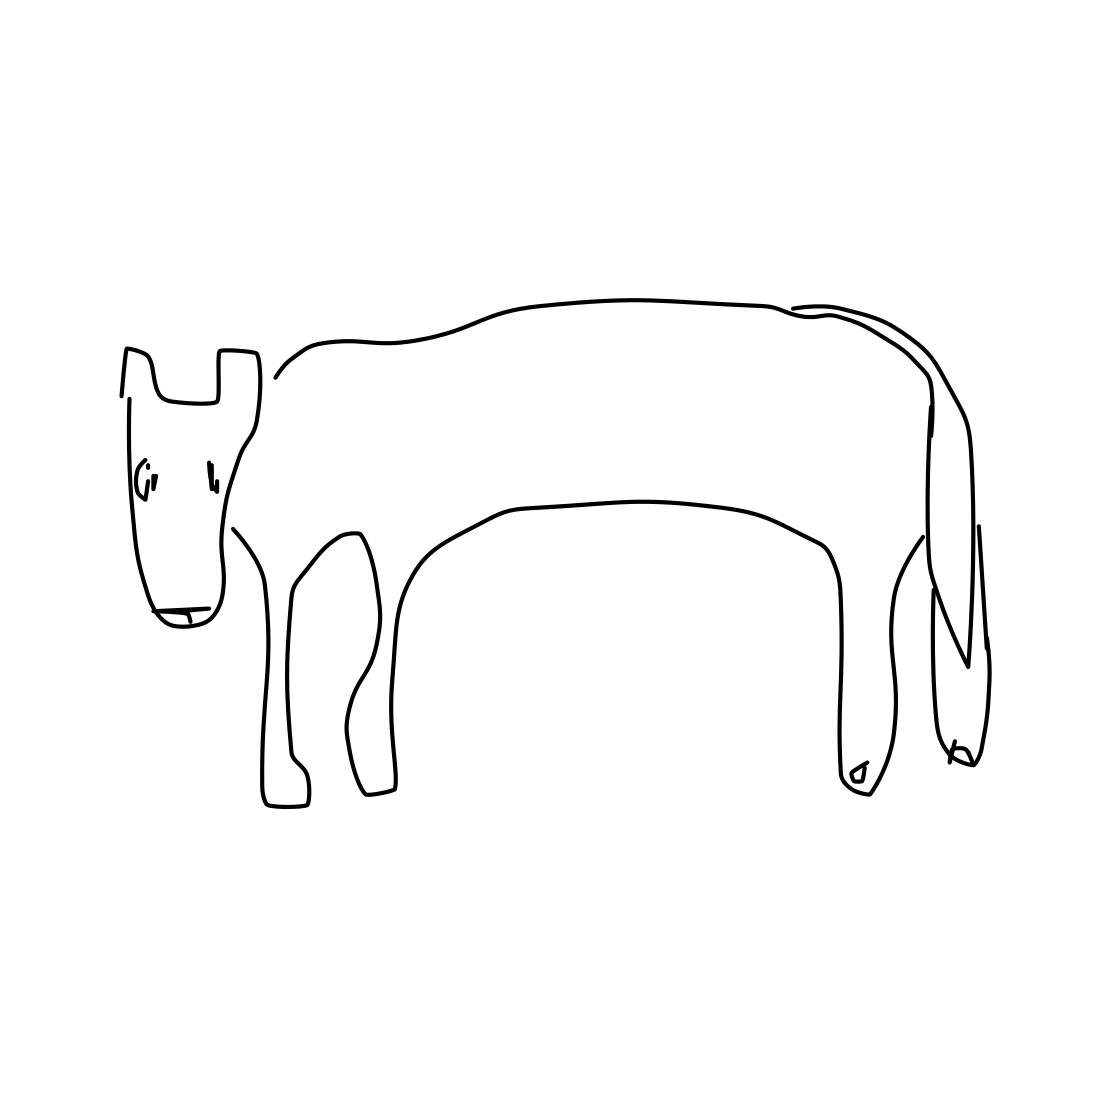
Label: horse